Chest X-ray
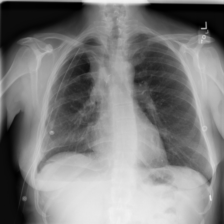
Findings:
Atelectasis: negative
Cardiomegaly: negative
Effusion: negative
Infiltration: negative
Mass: negative
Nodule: negative
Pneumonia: negative
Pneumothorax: positive
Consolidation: negative
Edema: negative
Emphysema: negative
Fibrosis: negative
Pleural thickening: negative
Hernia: negative